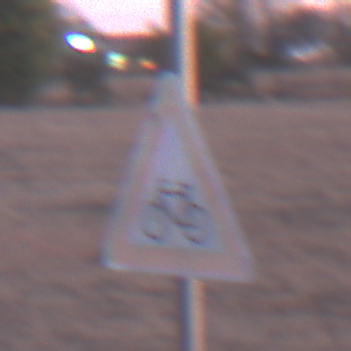
Verkehrszeichen: RadverkehrRechts
Umgebung: Outdoor, Nature
Tageszeit: SunriseSunset
Wetter: Clear
Licht: Natural
Jahreszeit: NotSpecified
Kontrast: LowContrast